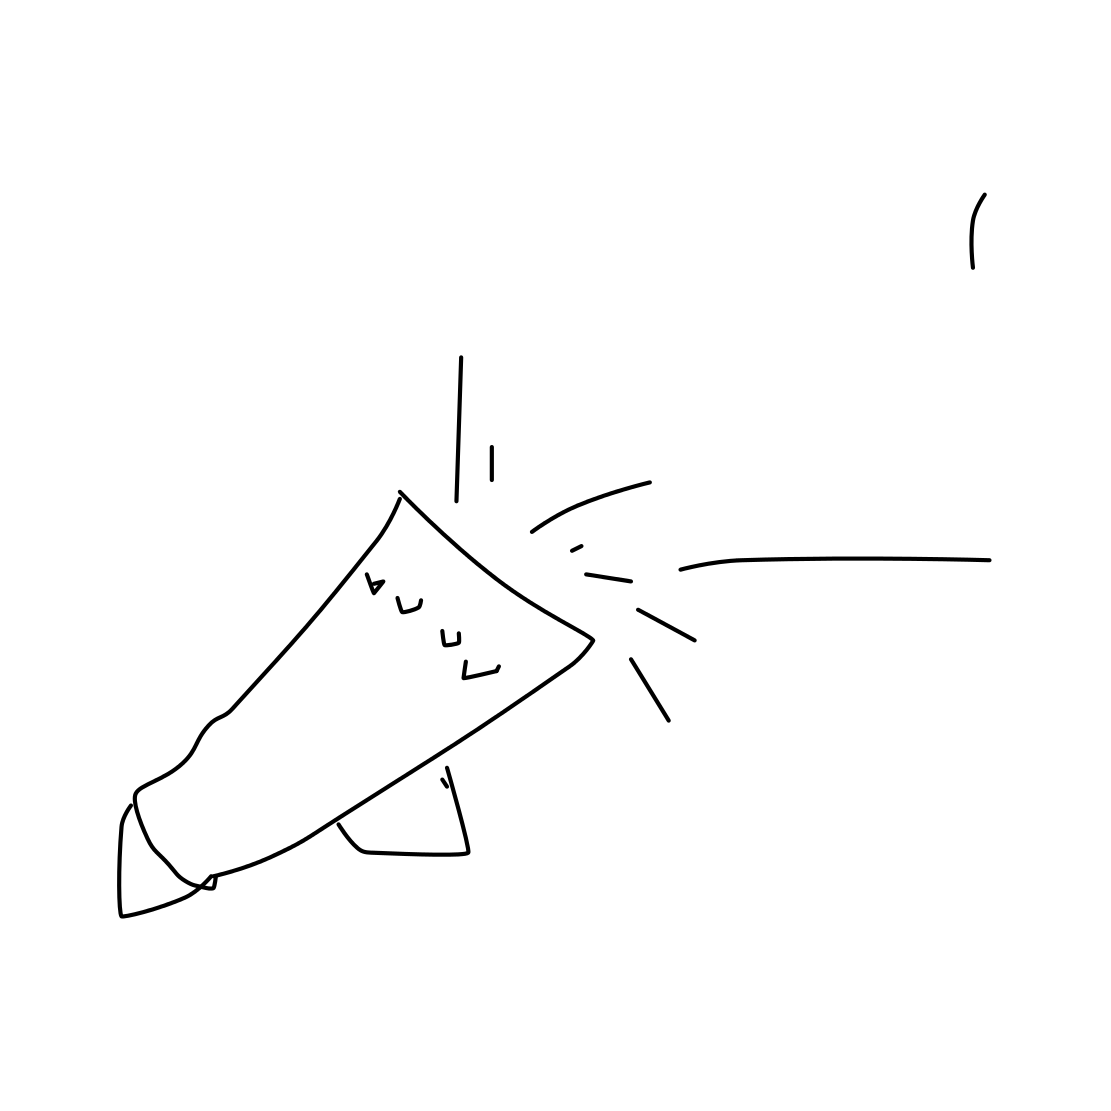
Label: megaphone